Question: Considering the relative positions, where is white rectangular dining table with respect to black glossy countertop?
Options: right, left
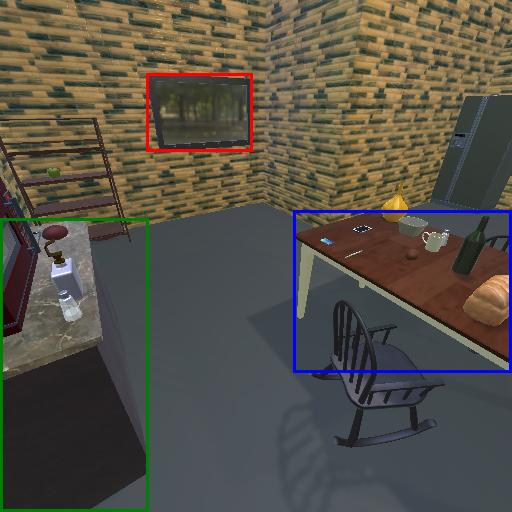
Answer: right